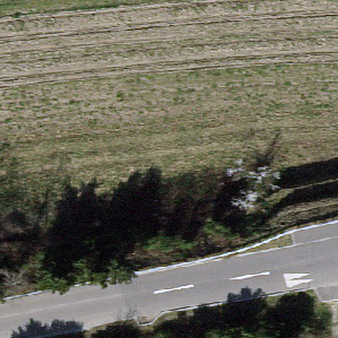
Label: other